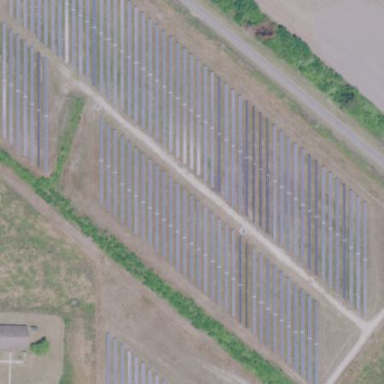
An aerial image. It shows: Solar power plant with photovoltaic technology surrounded by fence.